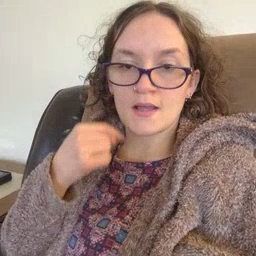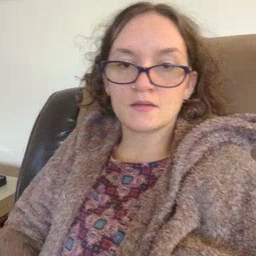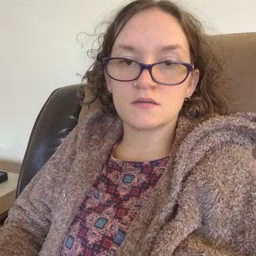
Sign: cry